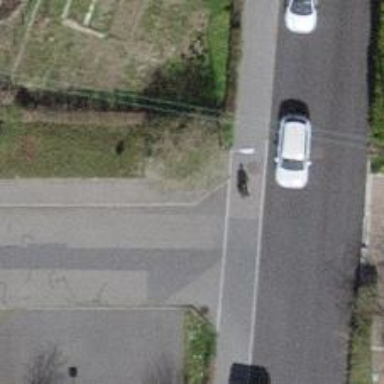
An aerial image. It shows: Sidewalk along the footway.